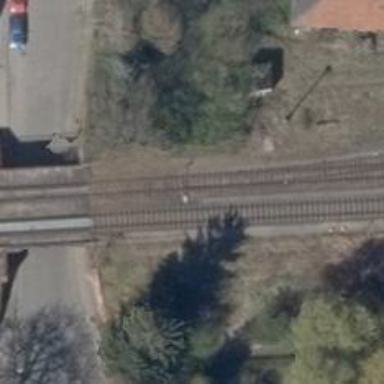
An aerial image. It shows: Railway switch with the turnout on the left side.